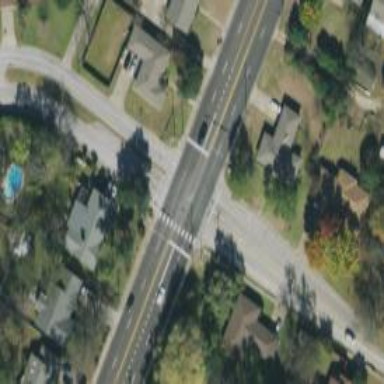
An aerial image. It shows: Crossing road.